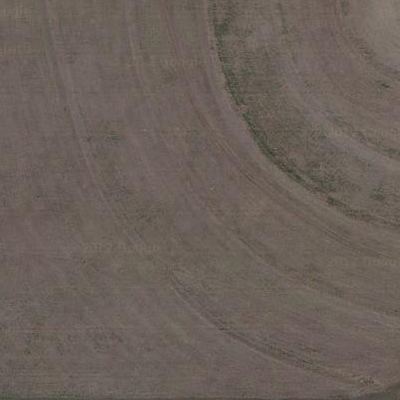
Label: Field